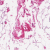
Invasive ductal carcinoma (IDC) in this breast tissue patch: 0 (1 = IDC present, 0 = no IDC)